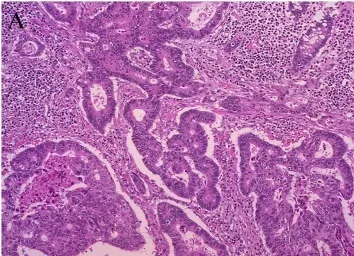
Photomicrographs of rectal . . Shows a well-differentiated tubular adenocarcinoma.
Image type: pathology (h&e)